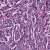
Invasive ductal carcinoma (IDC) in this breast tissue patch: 1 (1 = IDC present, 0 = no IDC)